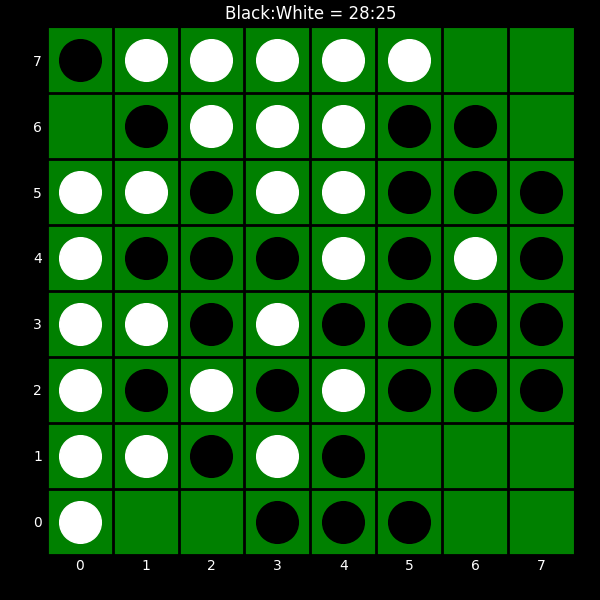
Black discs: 28
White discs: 25